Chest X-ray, AP view. Patient: 40 years old, sex F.
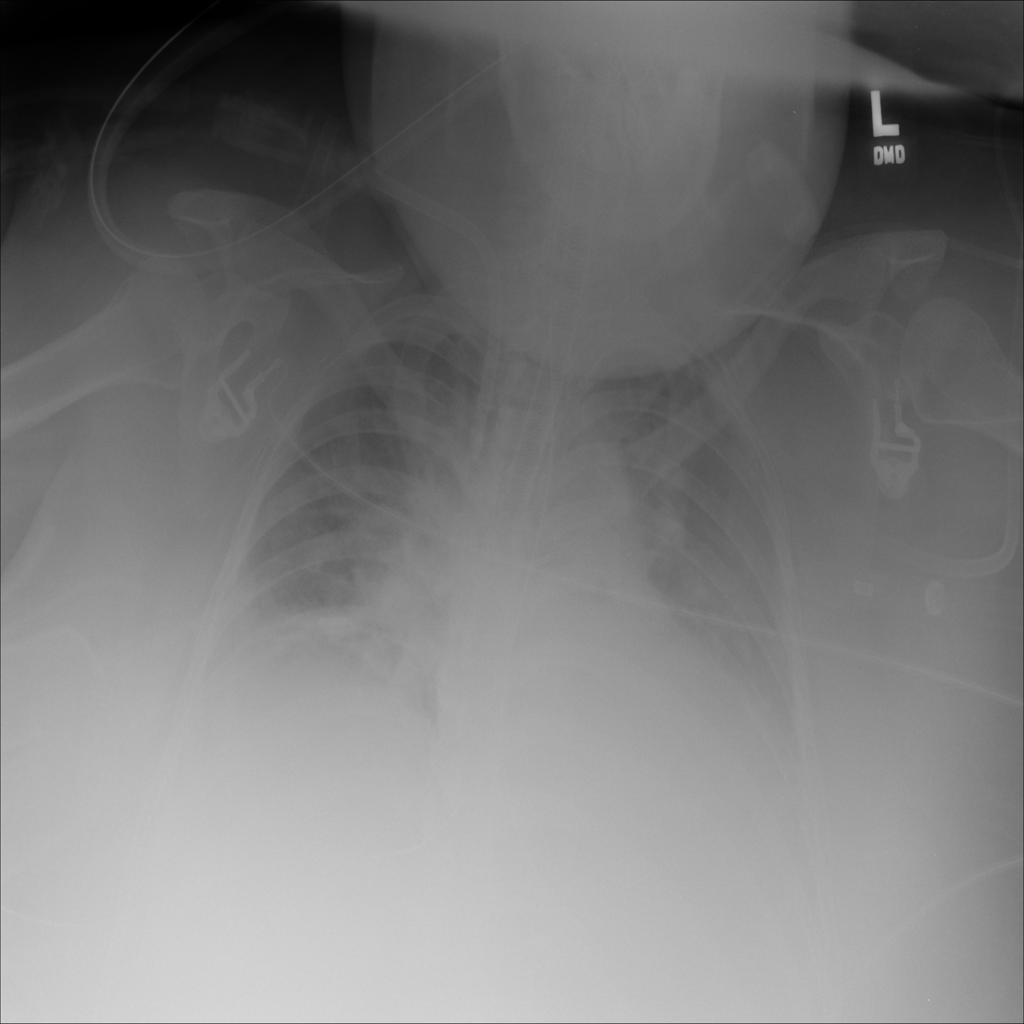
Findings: Atelectasis